Field crop: maize
Growth stage: 2
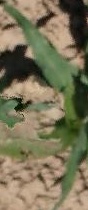
Species: maize